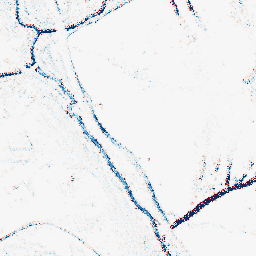
Category: morphological
Decomposition family: morphological_rect
Decomposition parameters: operation: closing
width: 5
height: 5
Upsampling method: regularized
Upsampling parameters: scale: 2
lambda_reg: 0.1
Upsampling scale: 2